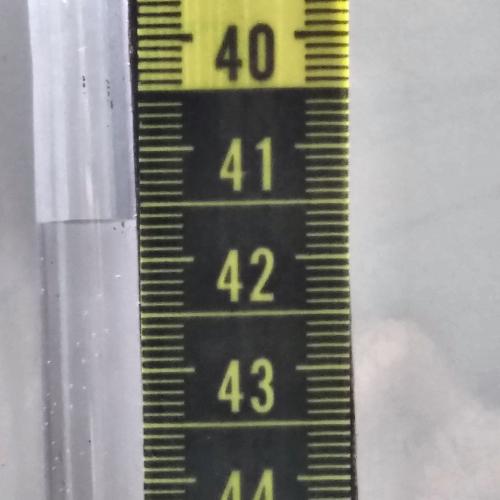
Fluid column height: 41.6 cm